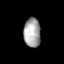
Tissue: skin
Cell type: Others
Senescence score: 0.7433
Nuclear area (px): 488
Mean DAPI intensity: 163.717